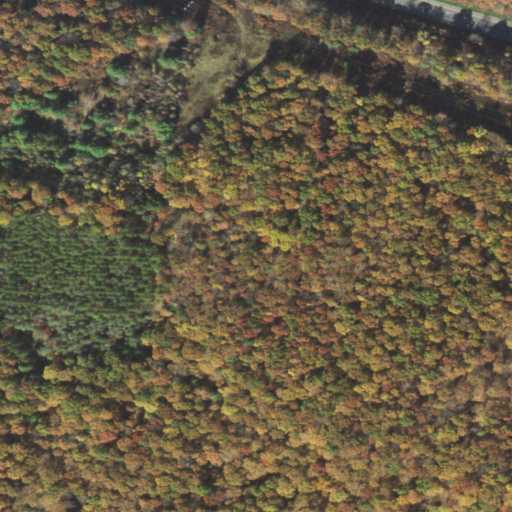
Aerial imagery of ridge(s) in Pennsylvania named Indian Cabin Ridge containing deciduous forest, evergreen forest, mixed forest, and low intensity development